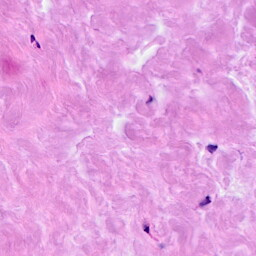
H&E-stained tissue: Breast